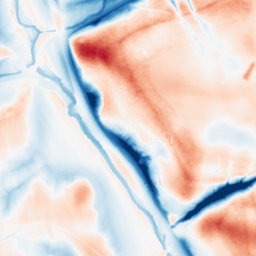
Category: classical
Decomposition family: uniform
Decomposition parameters: size: 50
Upsampling method: bspline
Upsampling parameters: scale: 4
Upsampling scale: 4